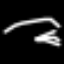
Label: square